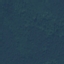
Land use / land cover class: Forest